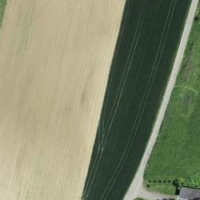
EUNIS habitat code: 52
Species observed at this site:
Brassica napus